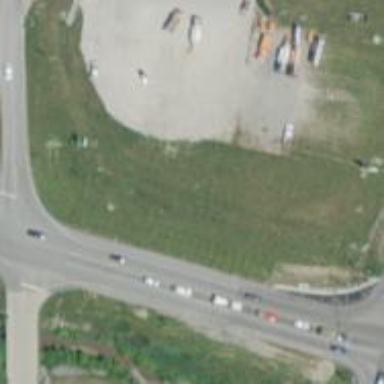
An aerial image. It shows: Primary highway with asphalt surface leading to roundabout.